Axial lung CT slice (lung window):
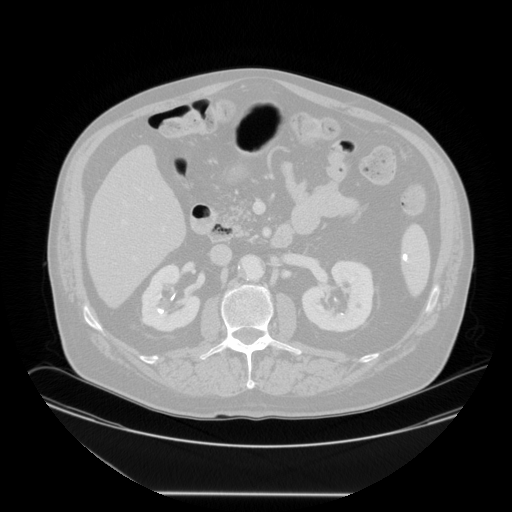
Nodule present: no